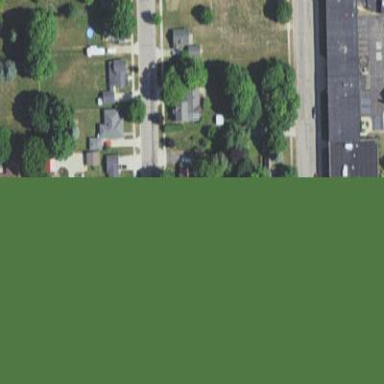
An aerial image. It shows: Sidewalk.